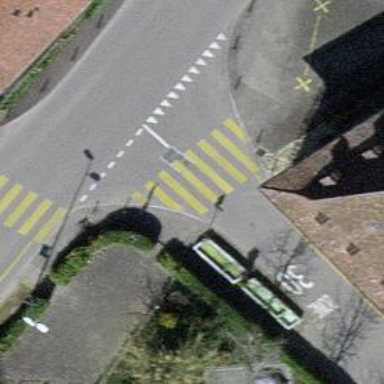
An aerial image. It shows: Uncontrolled footway crossing with markings.